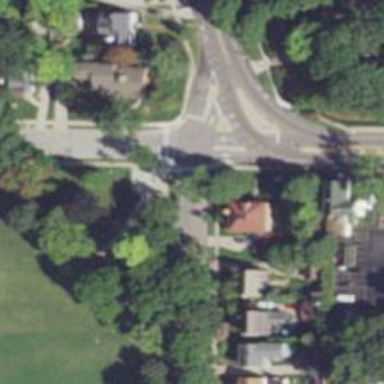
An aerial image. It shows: Residential road with separate sidewalk.